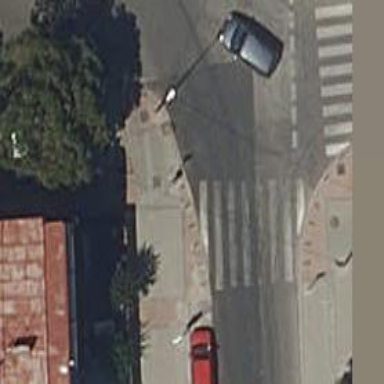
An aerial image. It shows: Zebra crossing on the road.